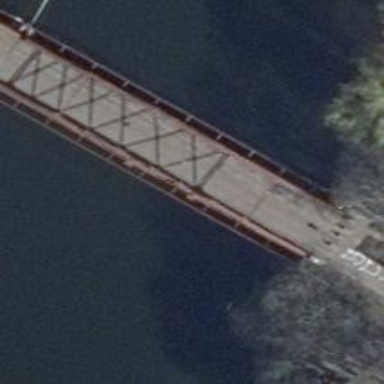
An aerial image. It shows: Historical bridge.